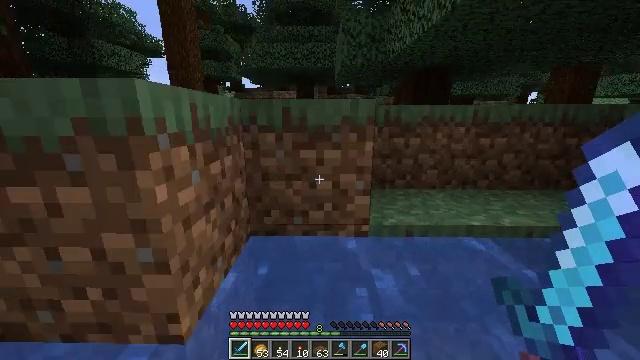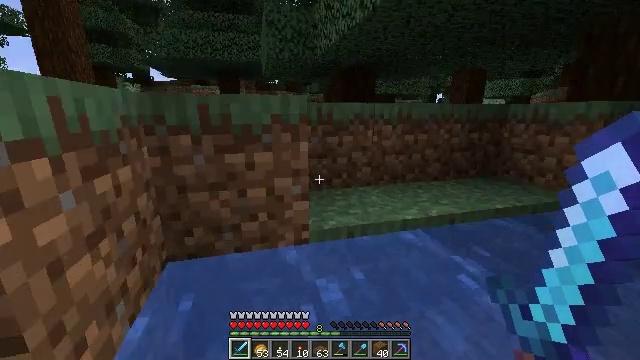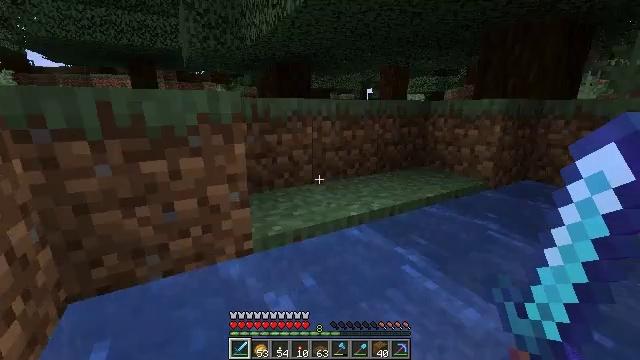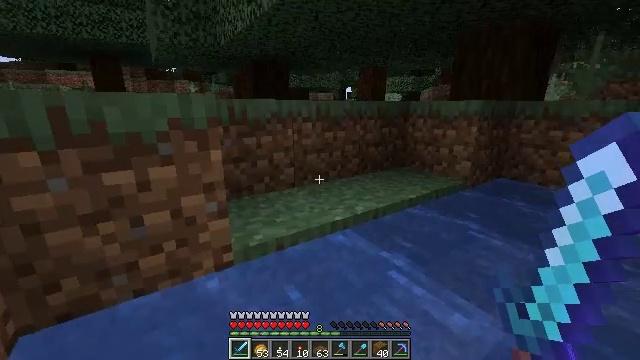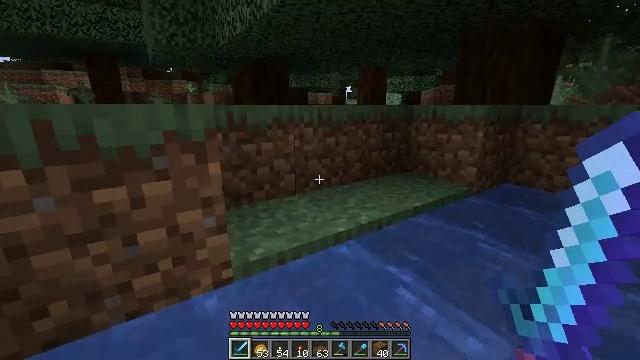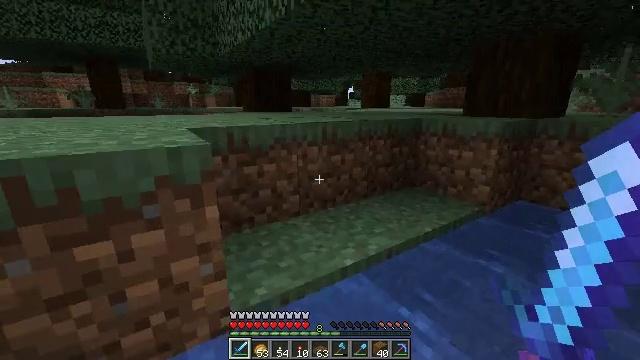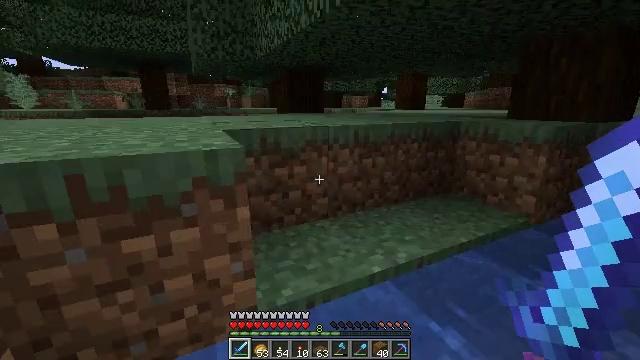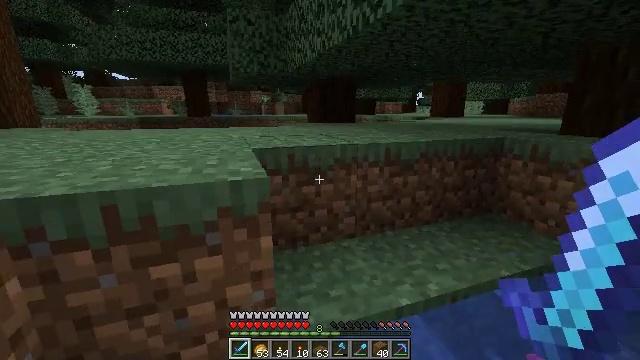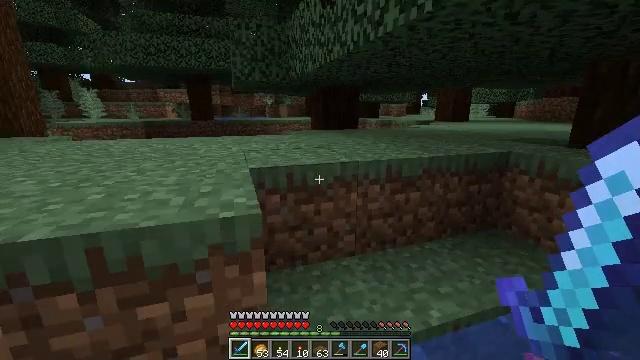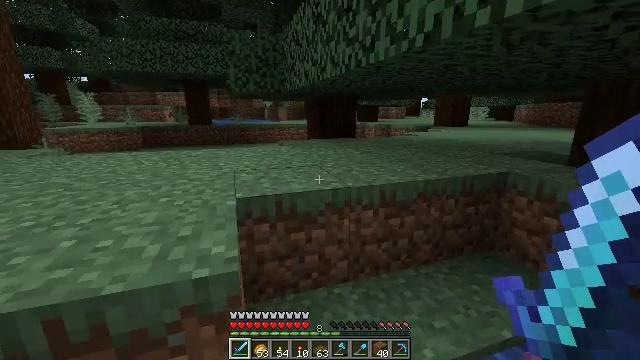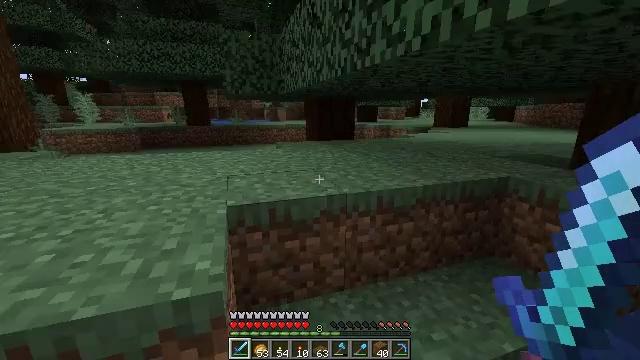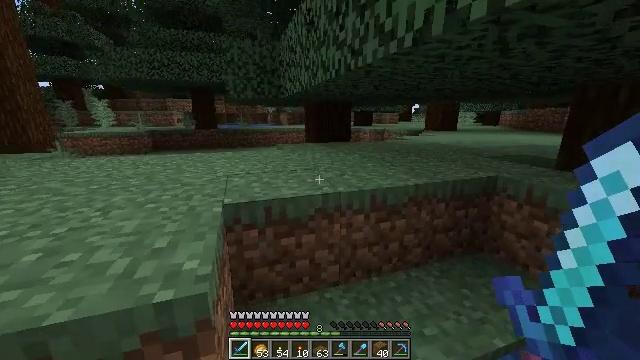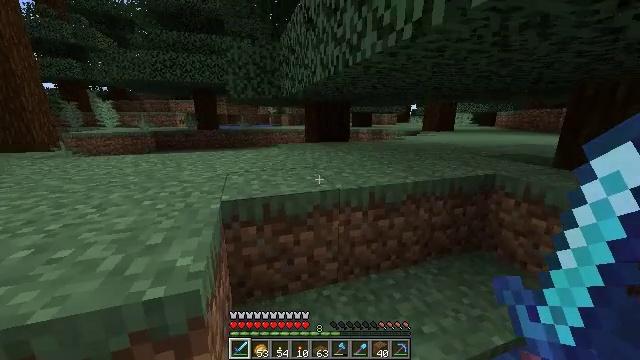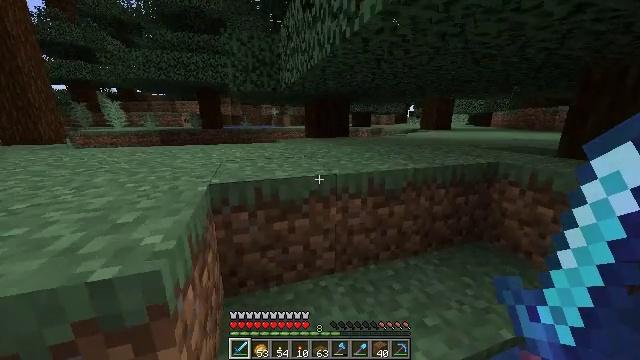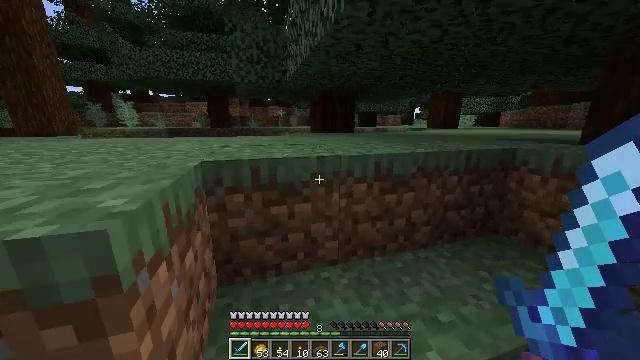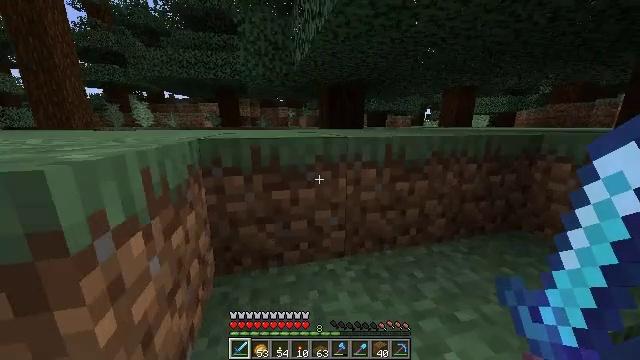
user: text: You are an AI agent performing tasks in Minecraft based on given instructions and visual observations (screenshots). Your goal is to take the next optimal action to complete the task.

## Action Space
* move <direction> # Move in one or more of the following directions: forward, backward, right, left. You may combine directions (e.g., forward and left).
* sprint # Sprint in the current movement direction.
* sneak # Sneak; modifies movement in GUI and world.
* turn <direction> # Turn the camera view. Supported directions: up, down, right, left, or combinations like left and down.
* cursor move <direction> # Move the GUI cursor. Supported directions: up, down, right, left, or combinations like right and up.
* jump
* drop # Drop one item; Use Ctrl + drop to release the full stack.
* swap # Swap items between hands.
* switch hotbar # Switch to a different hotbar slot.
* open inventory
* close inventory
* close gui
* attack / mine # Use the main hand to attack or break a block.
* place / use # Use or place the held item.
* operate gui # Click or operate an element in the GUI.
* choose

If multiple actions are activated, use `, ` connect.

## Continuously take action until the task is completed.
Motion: motion action
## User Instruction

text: Break the sugar cane.
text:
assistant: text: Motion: move forward, turn right, jump
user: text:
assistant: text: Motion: move forward, turn right and down, jump
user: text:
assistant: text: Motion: move forward, turn right, jump
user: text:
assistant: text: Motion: move forward, jump
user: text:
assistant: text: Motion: move forward and move right, jump
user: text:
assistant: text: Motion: move forward and move right, turn left, jump
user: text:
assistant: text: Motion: move forward and move right, turn left and up, jump
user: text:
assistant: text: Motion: move forward and move right, jump
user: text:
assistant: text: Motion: move forward and move right, jump
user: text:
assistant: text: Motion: move forward, sprint, jump
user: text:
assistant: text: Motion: move forward, sprint, jump
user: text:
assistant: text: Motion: move forward, sprint, jump
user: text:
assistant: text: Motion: move forward, sprint, jump
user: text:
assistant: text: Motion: move forward, sprint, turn left, jump
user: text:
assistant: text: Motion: move forward, turn left, jump
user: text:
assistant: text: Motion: move forward, turn left, jump
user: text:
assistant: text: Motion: move forward, turn left, jump
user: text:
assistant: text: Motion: move forward, sprint, turn left, jump
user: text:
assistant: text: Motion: move forward, sprint, turn left, jump
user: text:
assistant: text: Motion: move forward, sprint, turn left, jump
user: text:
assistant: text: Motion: move forward, sprint, turn left, jump
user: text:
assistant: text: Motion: move forward, turn left, jump
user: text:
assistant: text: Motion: move forward, turn left, jump
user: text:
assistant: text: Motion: move forward, turn left, jump
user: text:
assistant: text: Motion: move forward, turn left, jump
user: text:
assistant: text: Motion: move forward, jump
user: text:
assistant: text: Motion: move forward, sprint, jump
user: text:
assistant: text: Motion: move forward, sprint, jump
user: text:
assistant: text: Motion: move forward, sprint, jump
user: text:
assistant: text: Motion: move forward, sprint, jump